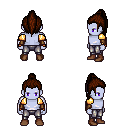
a pixel art fantasy rpg character, male body template, dark elf, purple skin, gold arm armor, metal pants, brown long topknot hairstyle, cloth bracers, brown shoes, four views (front, back, left, right), 2x2 character sprite sheet, small pixel art, hard edges, no anti-aliasing